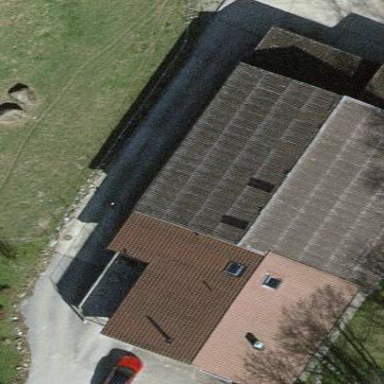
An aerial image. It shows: Farmyard area.